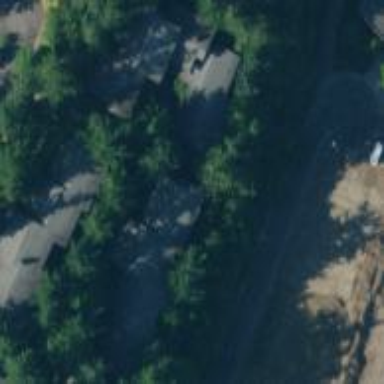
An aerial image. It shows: Dormitory building.